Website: home-depot
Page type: payment
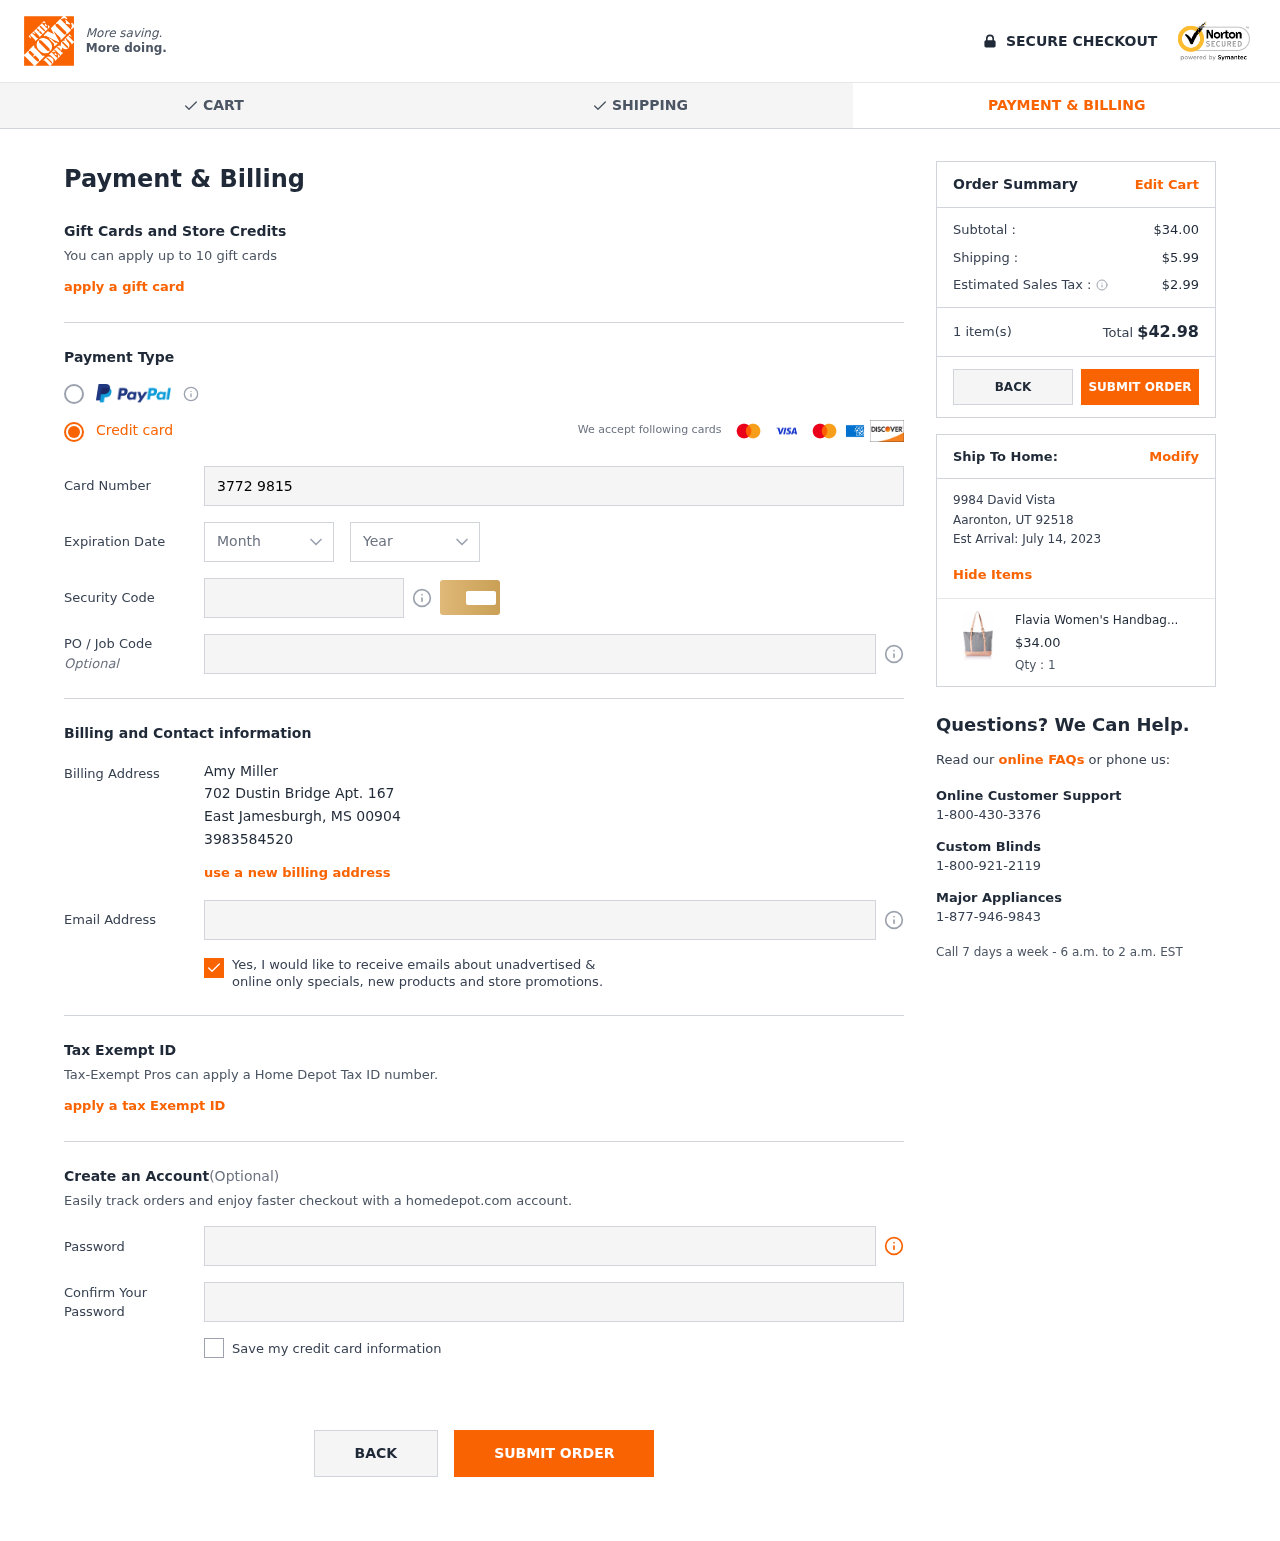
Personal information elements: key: PII_CARD_CVV
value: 8790
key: PII_CARD_EXPIRY_MONTH
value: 06
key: PII_CARD_EXPIRY_YEAR
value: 28
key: PII_CARD_NUMBER
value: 3772 9815 7378 949
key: PII_CITY
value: East Jamesburgh
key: PII_CITY2
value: Aaronton
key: PII_EMAIL
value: amymiller@yahoo.com
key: PII_FULLNAME
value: Amy Miller
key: PII_PHONE
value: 3983584520
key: PII_POSTCODE
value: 00904
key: PII_POSTCODE2
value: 92518
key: PII_STATE_ABBR
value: MS
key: PII_STATE_ABBR2
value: UT
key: PII_STREET
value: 702 Dustin Bridge Apt. 167
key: PII_STREET2
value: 9984 David Vista
Product elements: key: PRODUCT1_NAME
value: Flavia Women's Handbag (Lt Pink)
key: PRODUCT1_PRICE
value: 34
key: PRODUCT1_QUANTITY
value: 1
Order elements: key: ORDER_SUBTOTAL
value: $34.00
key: ORDER_SHIPPING_COST
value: $5.99
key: ORDER_TAX
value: $2.99
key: ORDER_NUM_ITEMS
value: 1 item(s)
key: ORDER_TOTAL
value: $42.98
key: ORDER_DELIVERY_DATE
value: July 14, 2023